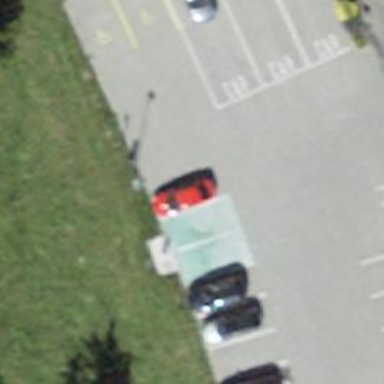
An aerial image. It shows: Charging station.